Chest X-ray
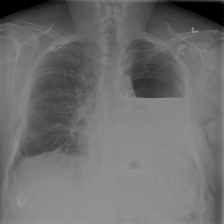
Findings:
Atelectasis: positive
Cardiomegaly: negative
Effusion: negative
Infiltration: negative
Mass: negative
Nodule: negative
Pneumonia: negative
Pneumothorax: negative
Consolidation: negative
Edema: negative
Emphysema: positive
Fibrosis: positive
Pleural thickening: negative
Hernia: negative